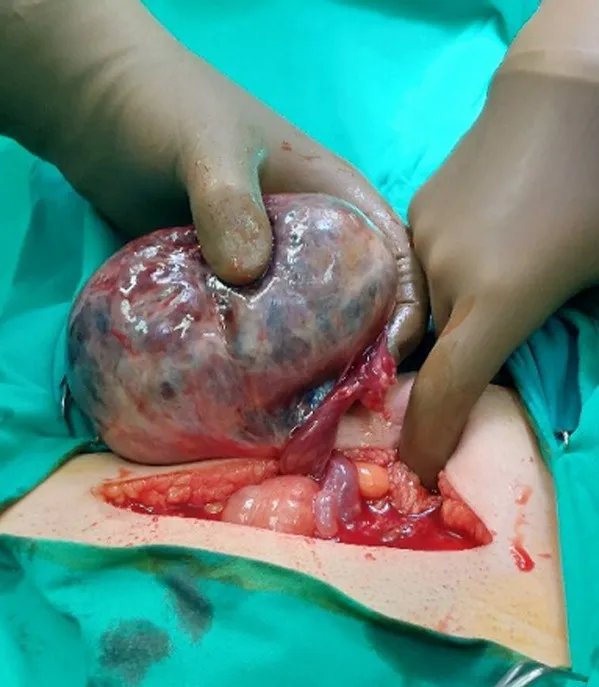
perioperative picture showing the torted stem of the cyst in situ.
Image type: medical_photograph (other_medical_photograph)